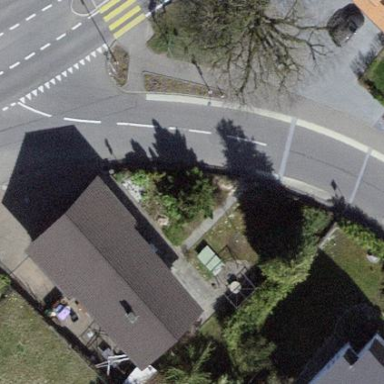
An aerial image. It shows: Detached building.